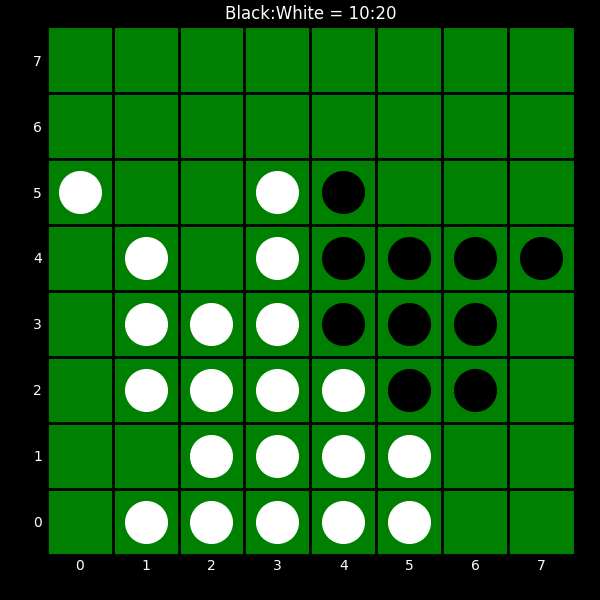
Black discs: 10
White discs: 20